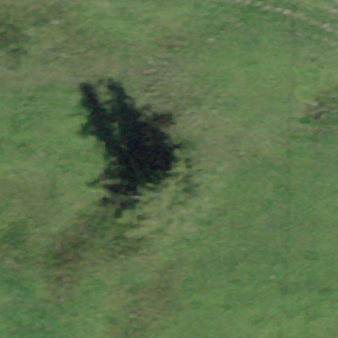
Label: other